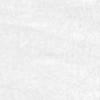
Label: no_change